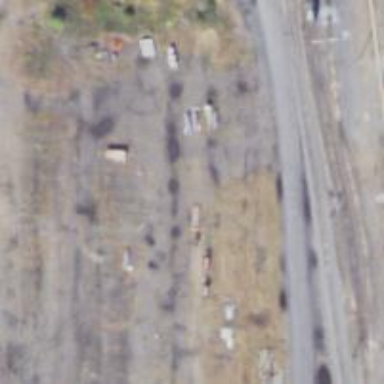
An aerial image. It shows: Abandoned railway yard is depicted.